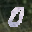
Label: 0